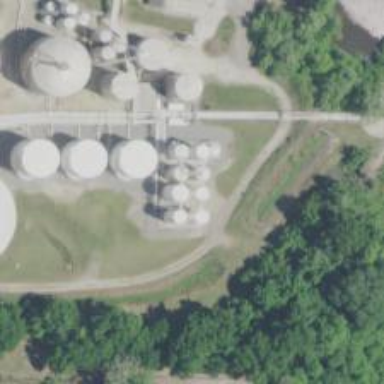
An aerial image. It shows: Storage tank that is man-made.